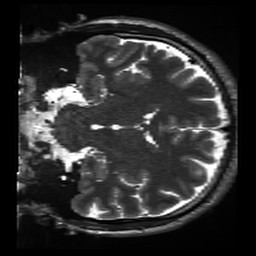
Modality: inplaneT2
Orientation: coronal
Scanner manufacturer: siemens
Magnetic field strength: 3 T
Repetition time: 11 s
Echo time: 0.059 s